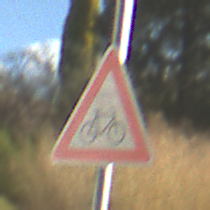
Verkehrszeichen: RadverkehrLinks
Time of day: MorningAfternoon
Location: Outdoor (Nature)
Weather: PartlyCloudy
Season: NotSpecified
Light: Natural